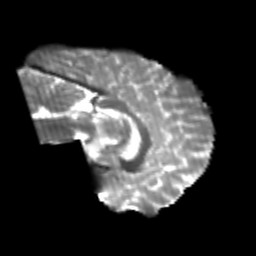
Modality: T2w
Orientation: sagittal
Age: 22
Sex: male
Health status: healthy
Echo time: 0.074 s